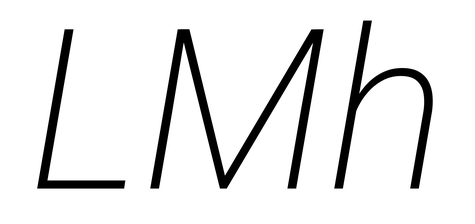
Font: Roboto-Italic_ExtraLight_Italic